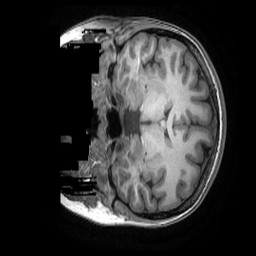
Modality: T1w
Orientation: coronal
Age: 19
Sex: female
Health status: healthy
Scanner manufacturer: ge